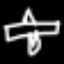
Label: airplane